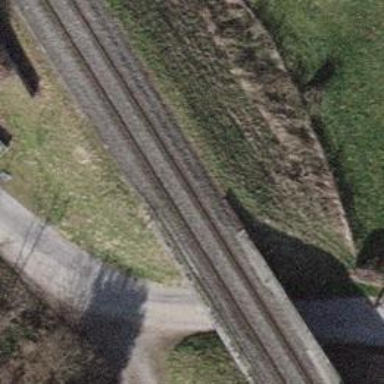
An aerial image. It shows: Single-track railway bridge with contact lines for electrification.